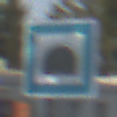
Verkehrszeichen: Tunnel
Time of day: Midday
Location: Outdoor (Suburban)
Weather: PartlyCloudy
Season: NotSpecified
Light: Natural